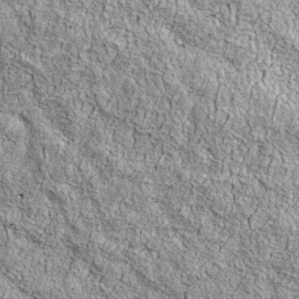
Label: non_frost